【题型】解答题　【知识点】平面几何　【难度】medium
如图，$\text{Rt}\triangle ABC$中，$\angle ACB=90^\circ, AC=8\mathrm{cm}, BC=6\mathrm{cm}$，动点$M$从点$C$出发，在$CA$边上以每秒$1\mathrm{cm}$\\
的速度向点$A$匀速运动，同时动点$P$从点$A$出发，在$AB$边上以每秒$2\mathrm{cm}$的速度向点$B$匀速运动，运动时间\\
为$t$秒$(0<t<5)$，连接$PM$.\\

\noindent (1)是否存在某一时刻$t$，使$\triangle AMP$的面积是$\triangle ABC$面积的$\dfrac{3}{10}$？若存在求出相应的$t$值，若不存在，请说明理\\
由.\\[6pt]
\noindent (2)在运动过程中，是否存在某一时刻$t$，使$\triangle AMP$是等腰三角形？若存在，求出$t$的值；若不存在，请说明\\
理由.
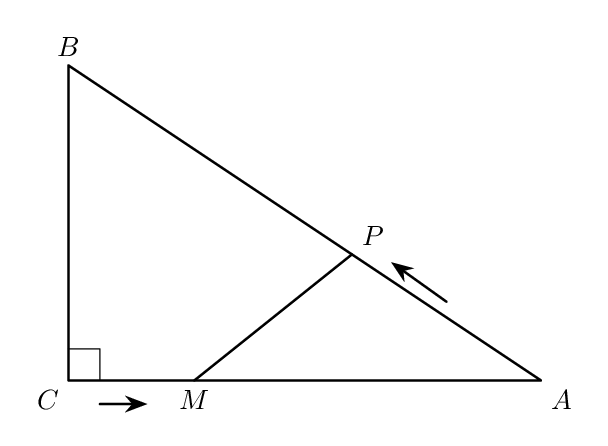
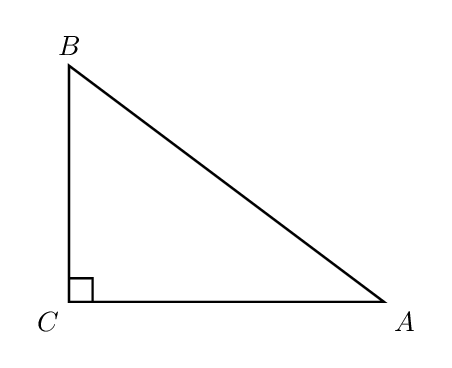
【解答】
\noindent 【答案】(1)存在$t=2$．理由见解析\\[2pt]
(2)存在$t=\dfrac{8}{3}$或$t=\dfrac{40}{21}$或$t=\dfrac{32}{9}$时，使$\triangle AMP$是等腰三角形．理由见解析\\[6pt]
\noindent 【详解】（1）解：过$P$作$PH \perp AC$，\\

\noindent 因$\angle ACB = 90^\circ$，则$PH \parallel BC$．\\
\noindent $\therefore \triangle APH \backsim \triangle ABC$，\\
\noindent $\therefore \dfrac{PH}{BC}=\dfrac{PA}{AB}$，又$BC=6$,$PA=2t$,$AB=\sqrt{AC^2+BC^2}=\sqrt{8^2+6^2}=10$，\\
\noindent $\therefore PH = 6\times \dfrac{2t}{10}=\dfrac{6}{5}t$．\\
\noindent $\therefore S_{\triangle AMP}=\dfrac{1}{2}\times MA \cdot PH=\dfrac{1}{2}(8-t)\cdot \dfrac{6}{5}t=\dfrac{3}{5}t(8-t)$．\\
\noindent 又$S_{\triangle ABC}=\dfrac{AC \cdot BC}{2}=\dfrac{8\times 6}{2}=24$．\\
\noindent 根据题意，若存在某一时刻$t$，使$S_{\triangle AMP}=\dfrac{3}{10}S_{\triangle ABC}$，\\
\noindent 则有：$\dfrac{3}{5}t(8-t)=\dfrac{3}{10}\times 24$．\\
\noindent 解得：$t=2$（另一解$t=6$因不满足$0<t<5$，故舍去），\\
\noindent $\therefore$ 存在这样的$t=2$，使$\triangle AMP$的面积是$\triangle ABC$面积的$\dfrac{3}{10}$．\\[6pt]
\noindent （2）解：若要使$\triangle AMP$是等腰三角形，分三种情况讨论：\\[2pt]
\noindent \textcircled{1}当$AP = AM$时，$2t=8-t$，解得：$t=\dfrac{8}{3}$．\\[2pt]
\noindent \textcircled{2}当$PM = AP$时，过$P$作$PH \perp AM$，垂足为点$H$（参考上图），则$AH=\dfrac{1}{2}AM=\dfrac{8-t}{2}$，\\
\noindent 由$\triangle APH \backsim \triangle ABC$知，$\dfrac{AH}{AC}=\dfrac{AP}{AB}$，即$\dfrac{\dfrac{8-t}{2}}{8}=\dfrac{2t}{10}$，\\
\noindent 解得：$t=\dfrac{40}{21}$．\\[2pt]
\noindent \textcircled{3}当$PM = MA$时，自点$M$作$MN \perp AB$，则$AN=\dfrac{1}{2}AP=t$，\\

\noindent 由$\angle A = \angle A$,$\angle ANM = \angle ACB = 90^\circ$得$\triangle ANM \backsim \triangle ACB$，\\
\noindent $\therefore \dfrac{AN}{AC}=\dfrac{AM}{AB}$，即$\dfrac{t}{8}=\dfrac{8-t}{10}$，解得：$t=\dfrac{32}{9}$．\\
\noindent 综合以上三种情况可知，存在$t=\dfrac{8}{3}$或$t=\dfrac{40}{21}$或$t=\dfrac{32}{9}$时，使$\triangle AMP$是等腰三角形．
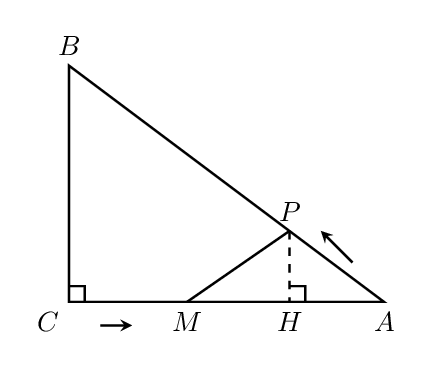
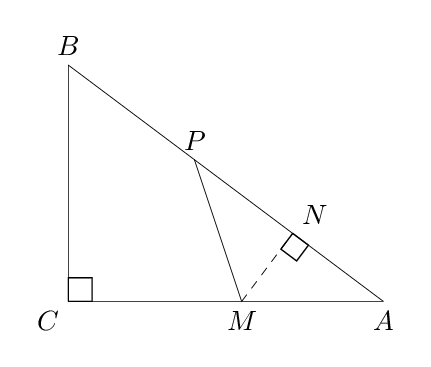